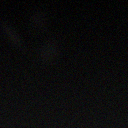
Screen state: off